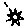
Label: sun